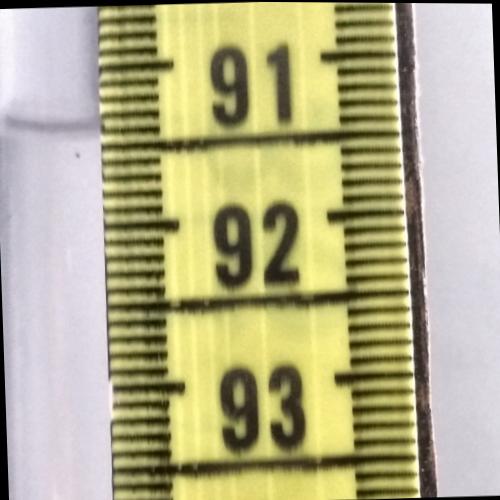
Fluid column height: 91.4 cm